Question: Want to change the google map visualization as :
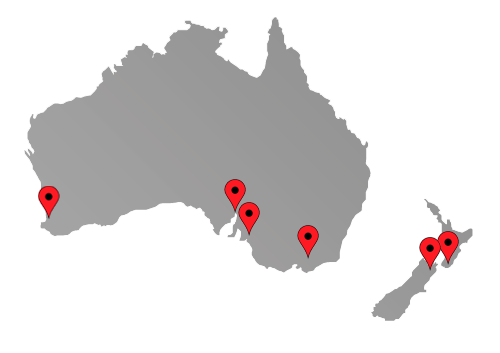
Answer: You can use <URL> available that makes it easier to create a styled map.